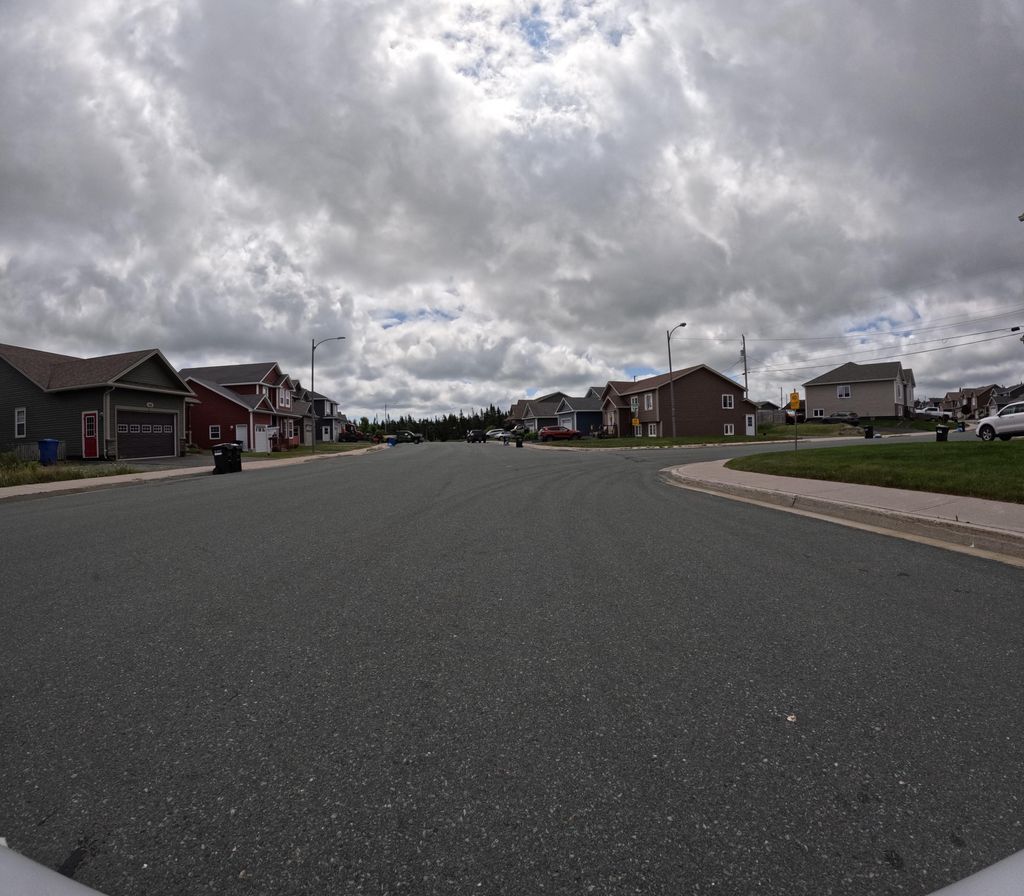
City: st_johns